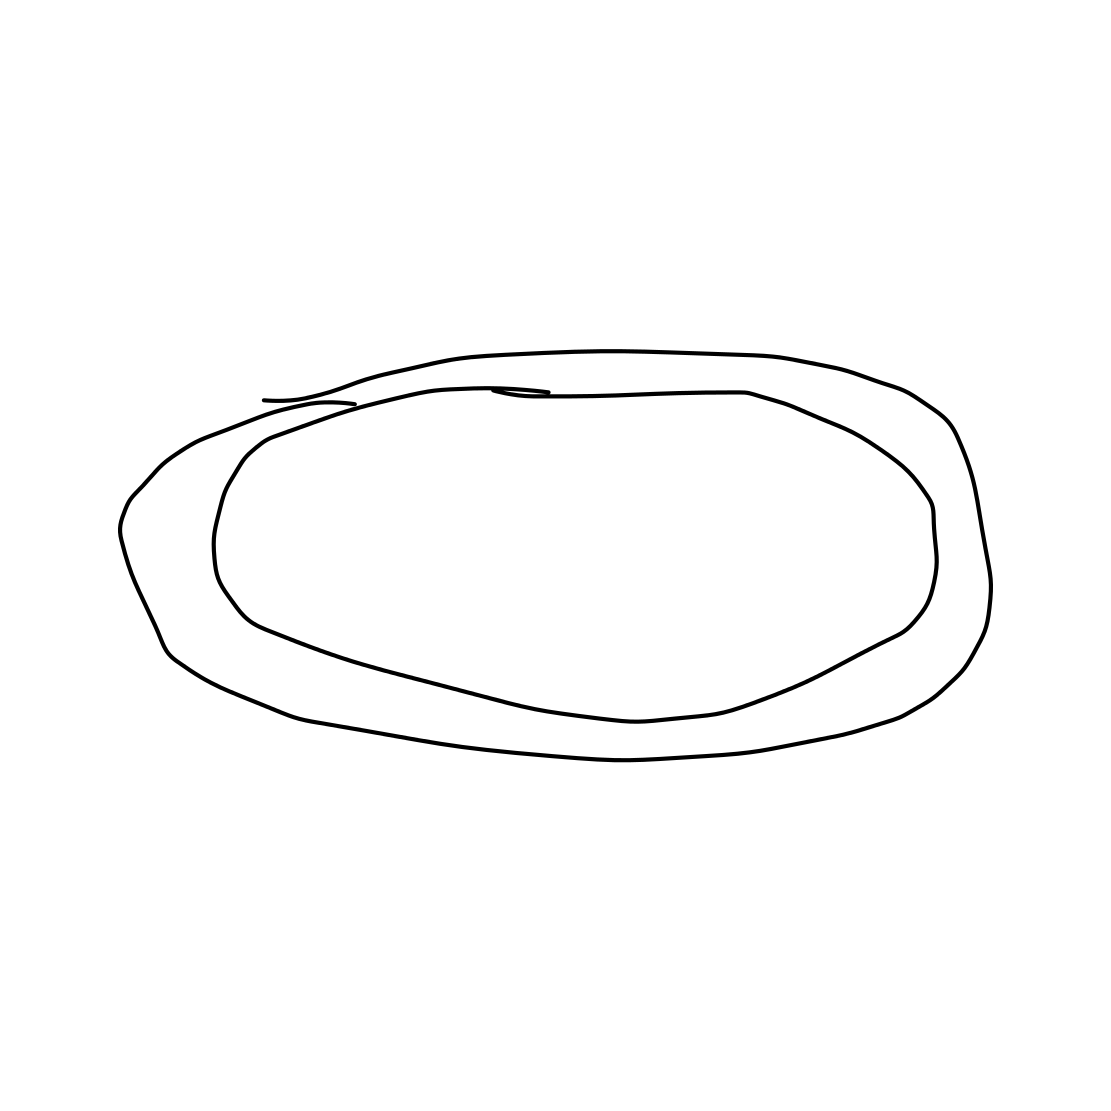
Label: flying saucer